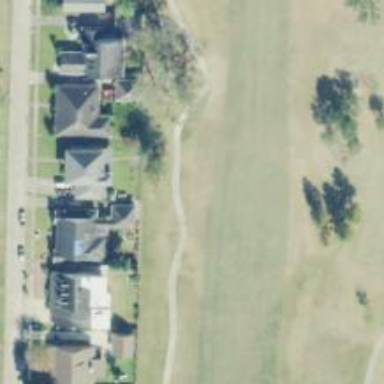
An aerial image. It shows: Service road designated as golf cart path.